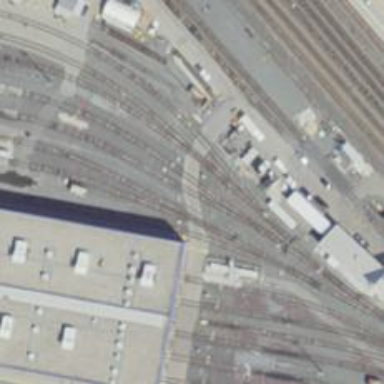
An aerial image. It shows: Railway level crossing.